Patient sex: M
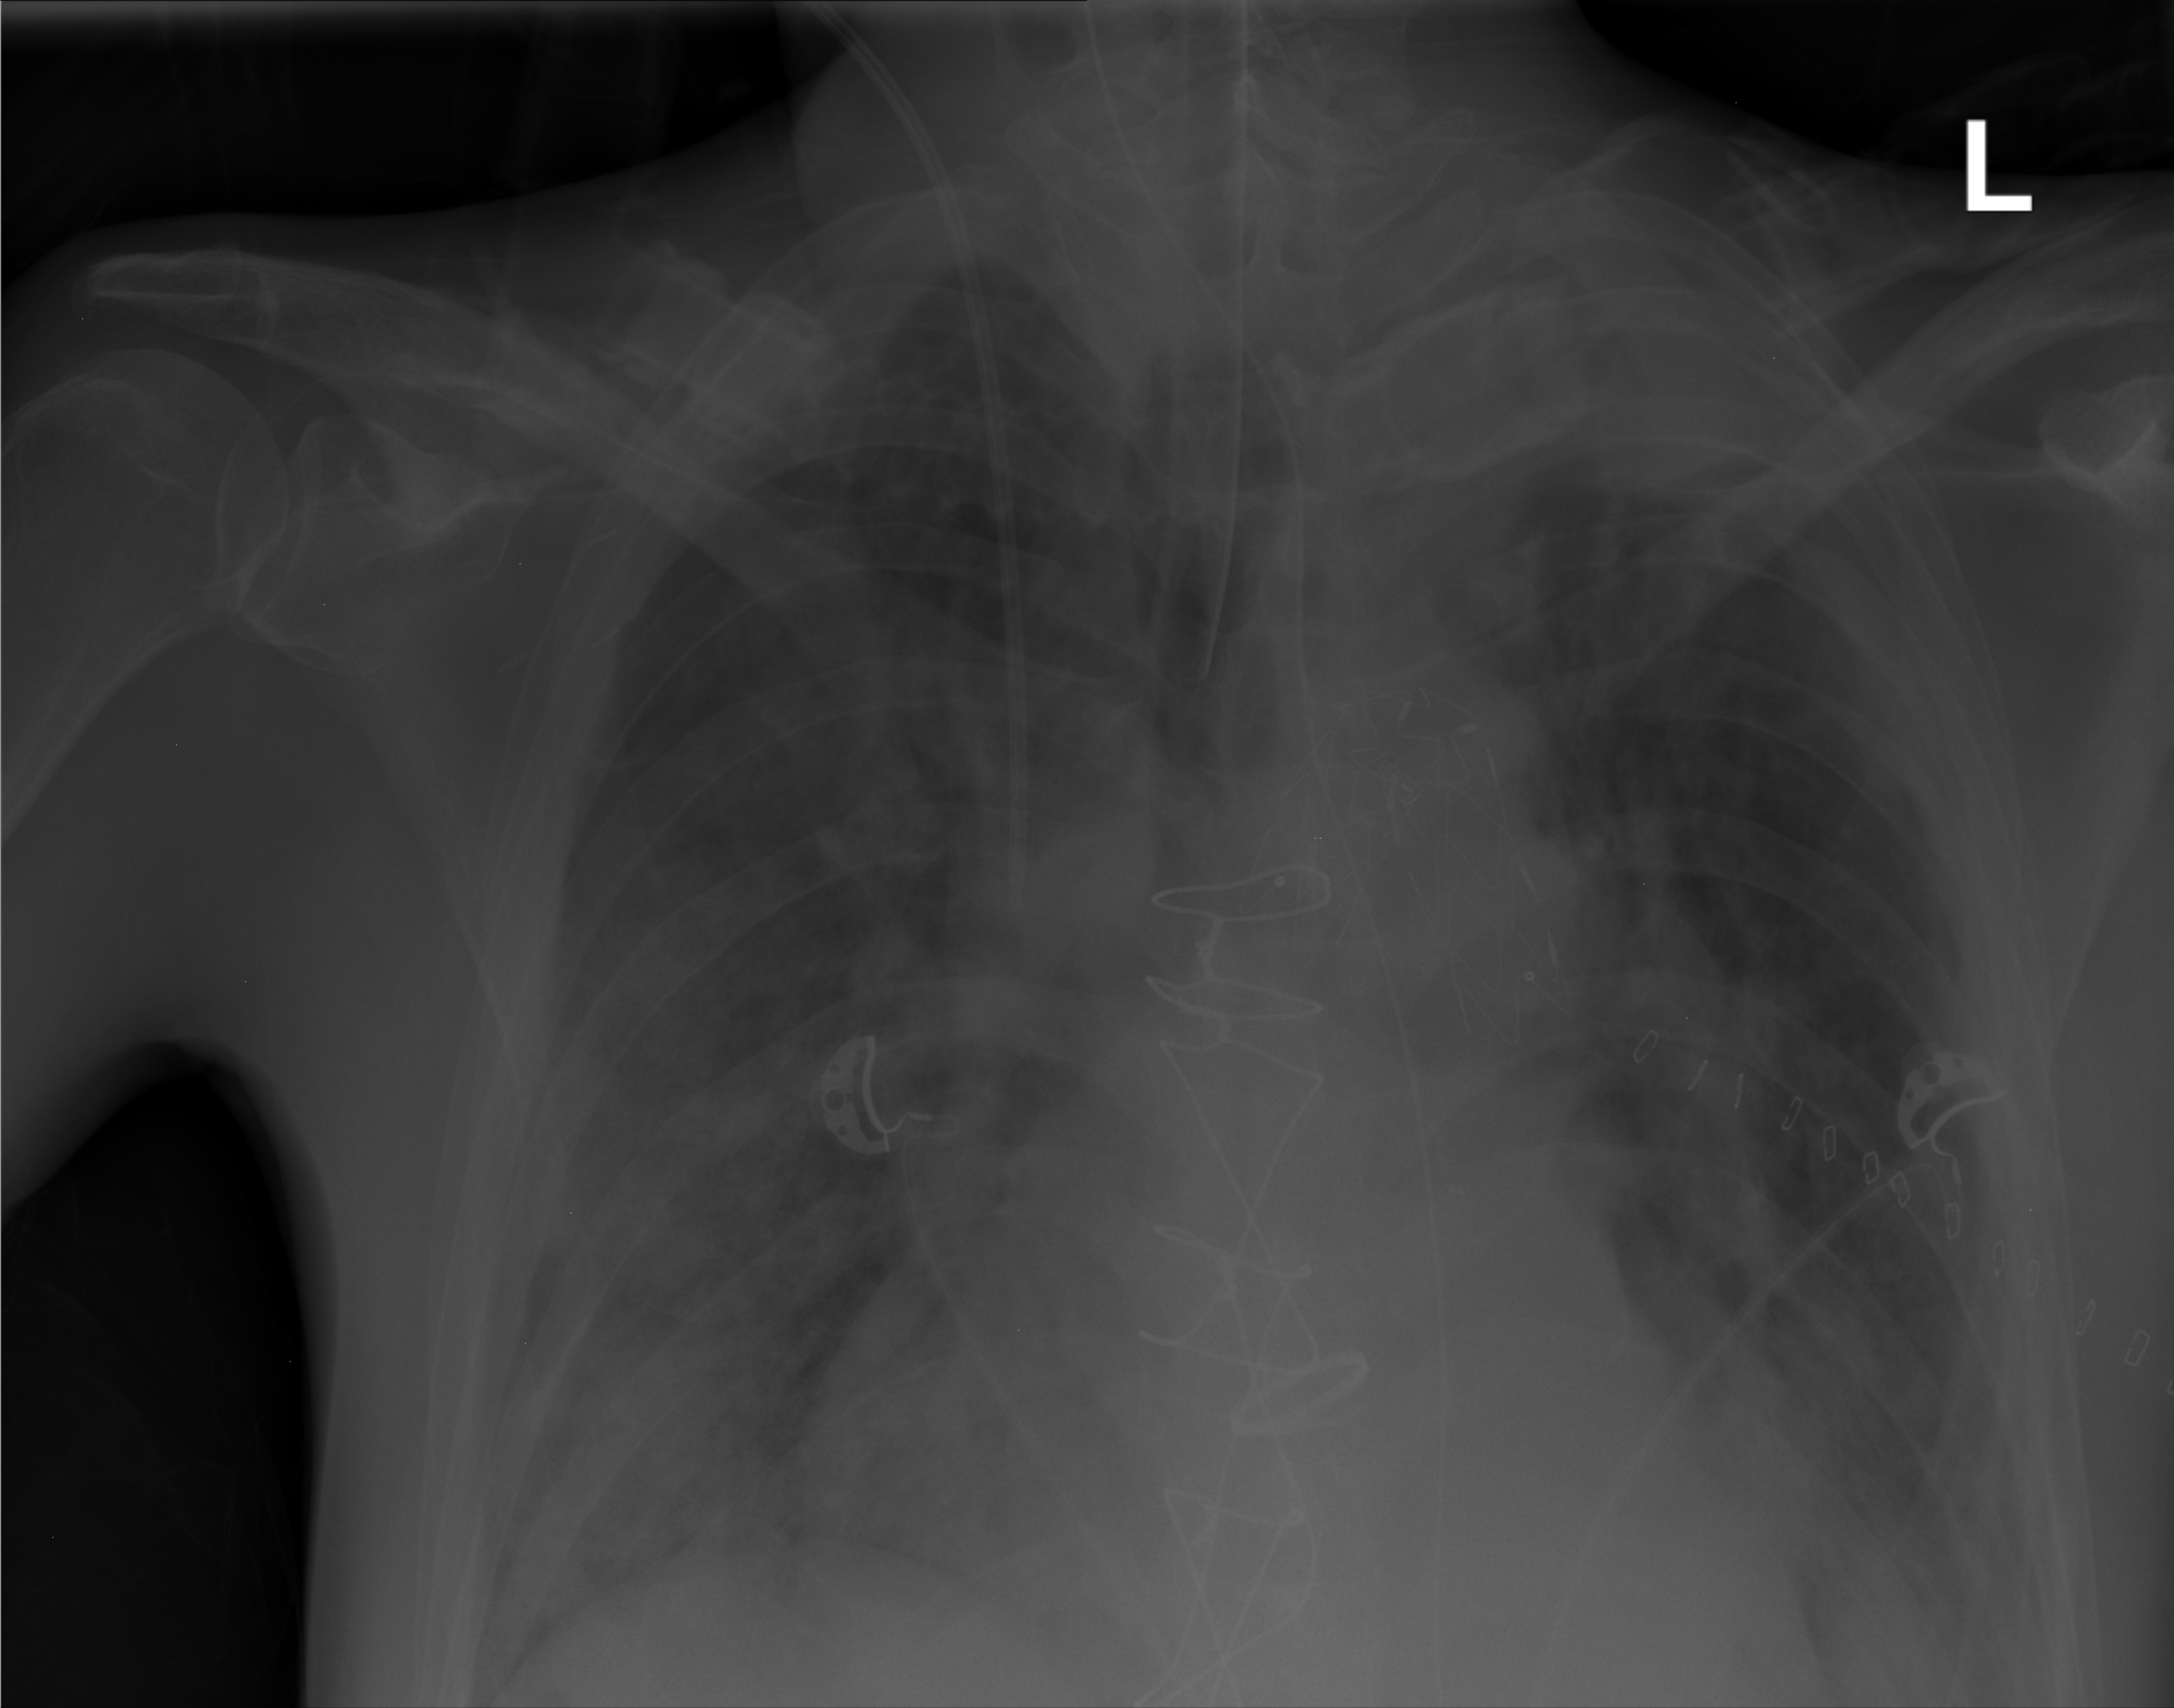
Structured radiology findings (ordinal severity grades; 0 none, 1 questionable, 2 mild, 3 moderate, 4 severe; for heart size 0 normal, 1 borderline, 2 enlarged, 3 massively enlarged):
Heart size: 2
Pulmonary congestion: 1
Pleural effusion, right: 0
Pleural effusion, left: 2
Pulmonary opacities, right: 4
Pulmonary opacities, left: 3
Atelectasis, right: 0
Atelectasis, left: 0